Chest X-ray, AP view. Patient: 49 years old, sex M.
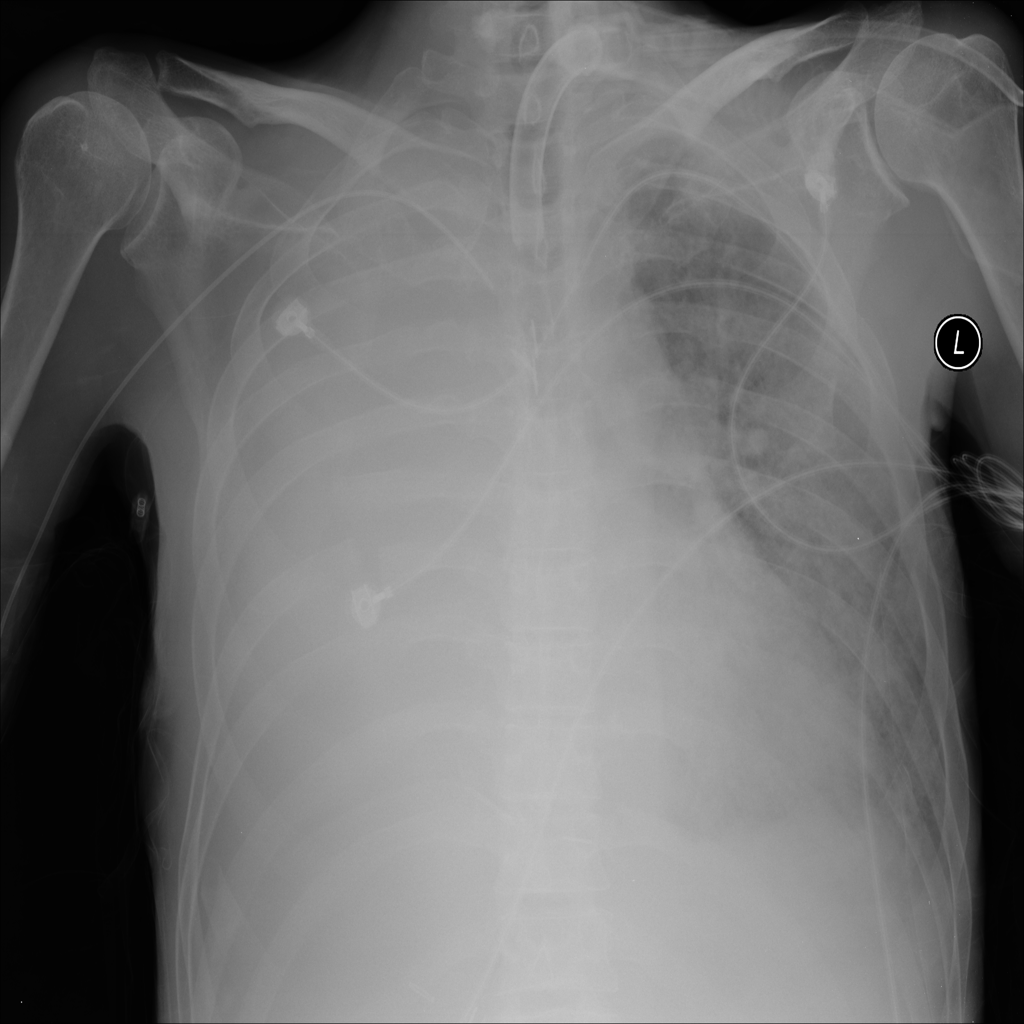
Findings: Infiltration